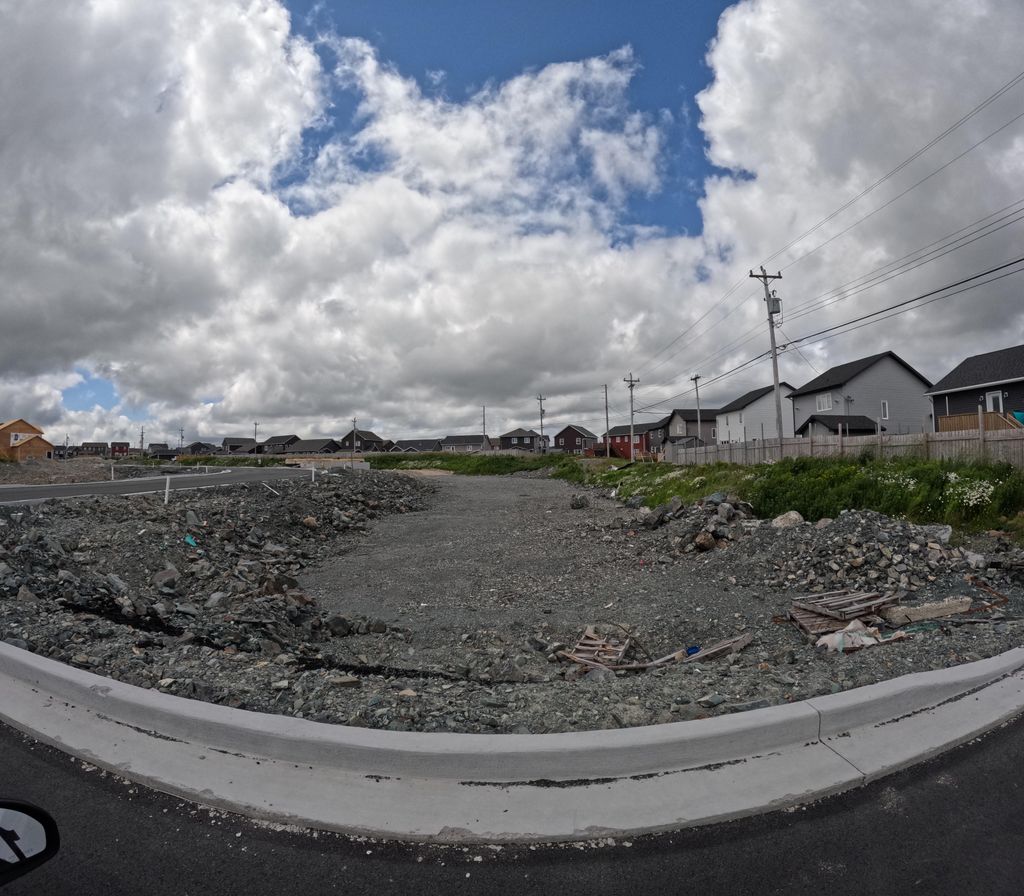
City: st_johns